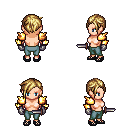
a pixel art fantasy rpg character, female body template, human, light skin, gold arm armor, teal pants, blonde pixie cut hairstyle, metal gloves, ghillies, dagger, four views (front, back, left, right), 2x2 character sprite sheet, small pixel art, hard edges, no anti-aliasing